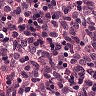
Metastatic tissue present: yes